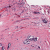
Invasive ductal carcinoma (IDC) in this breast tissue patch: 1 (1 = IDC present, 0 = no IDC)